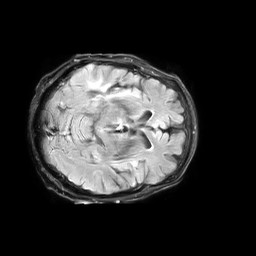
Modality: FLAIR
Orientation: axial
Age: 77
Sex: male
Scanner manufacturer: philips
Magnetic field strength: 3 T
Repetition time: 11 s
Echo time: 0.12 s